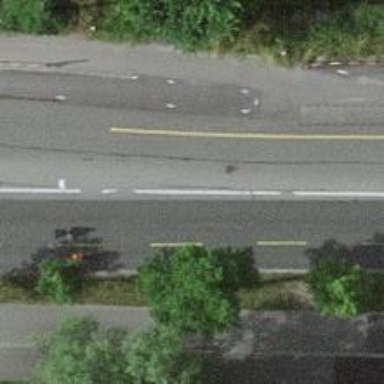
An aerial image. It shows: Primary road with asphalt surface. There is separate sidewalk.